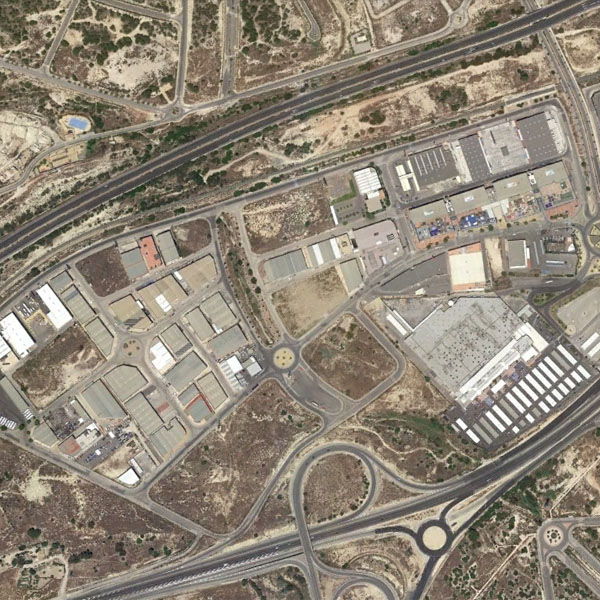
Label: Industrial